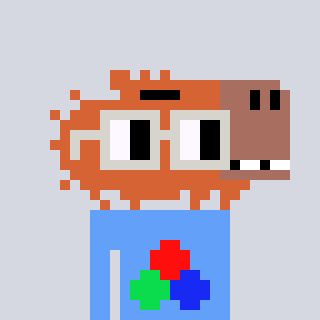
a pixel art character with square light gray glasses, a capybara-shaped head and a blue-colored body on a cool background